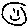
Label: smiley face